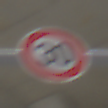
Verkehrszeichen: Geschwindigkeit30
Umgebung: Roofed, Urban
Tageszeit: Midday
Wetter: Overcast
Licht: Artificial
Jahreszeit: NotSpecified
Kontrast: MediumContrast